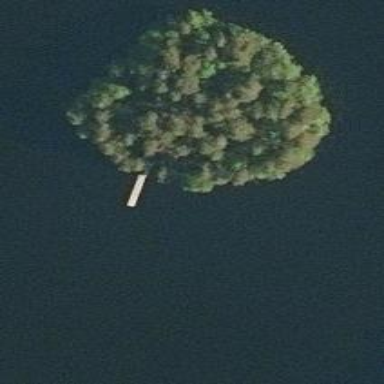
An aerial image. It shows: Islet surrounded by forest.